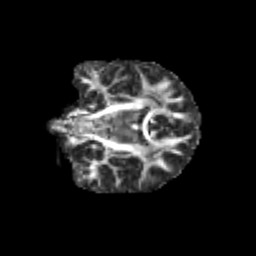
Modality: FA
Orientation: coronal
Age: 9
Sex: male
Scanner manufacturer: siemens
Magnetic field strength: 3 T
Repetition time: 3.8 s
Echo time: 0.07 s